Brain MRI, t1w sequence, axial 2D slice.
Patient: age 42, sex F, weight 78 kg, height 1.78 m
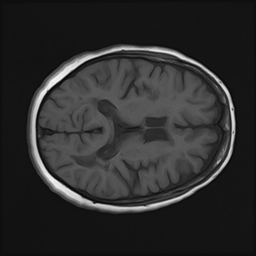